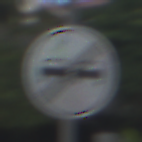
Verkehrszeichen: EndeUeberholverbot
Umgebung: Outdoor, Suburban
Tageszeit: MorningAfternoon
Wetter: PartlyCloudy
Licht: Natural
Jahreszeit: NotSpecified
Kontrast: LowContrast